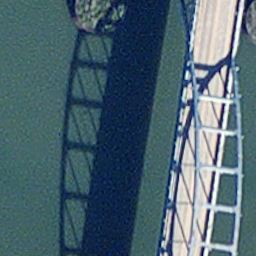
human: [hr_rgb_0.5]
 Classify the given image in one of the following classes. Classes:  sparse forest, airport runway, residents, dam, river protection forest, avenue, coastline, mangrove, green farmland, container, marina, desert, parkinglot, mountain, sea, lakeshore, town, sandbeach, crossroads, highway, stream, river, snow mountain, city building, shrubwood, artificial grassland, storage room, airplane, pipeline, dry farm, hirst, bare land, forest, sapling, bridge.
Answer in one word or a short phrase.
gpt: bridge